Question: In the diagram shown on the git-scm page, <URL>, it shows that when an 'untracked' file is added, it moves to the 'unmodified' state.

Is this correct? If I run '$ git add myFile' then '$ git status', it shows that 'myFile' is ready to be committed, which (from my beginner's perspective) looks unintuitive when looking at the diagram on that page.
Is the diagram incorrect, incomplete, or is my understanding of the diagram incorrect? If the latter, please could someone explain what is meant.
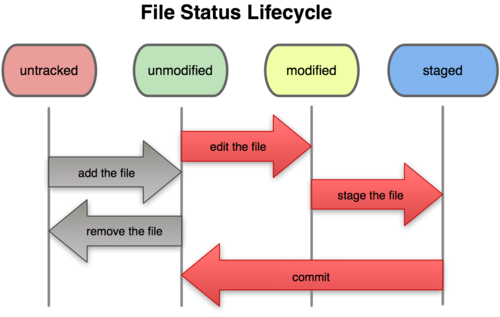
Answer: When you 'git add' a new previously untracked file, it is staged immediately (the blue stage in the image). The diagram is misleading in that regard, but the text on that page says as much under the paragraph <URL>.